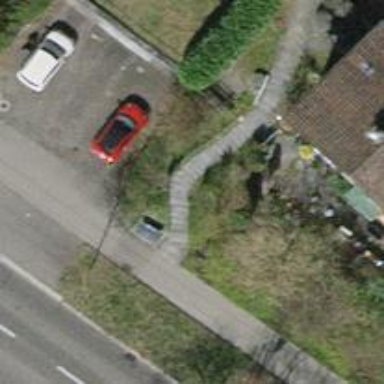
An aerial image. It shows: Road with steps.